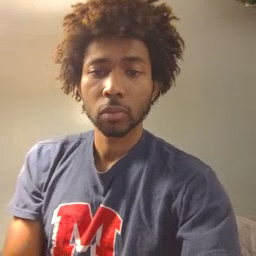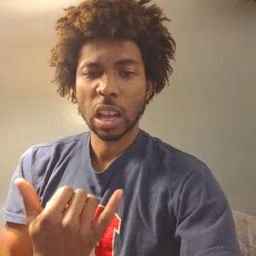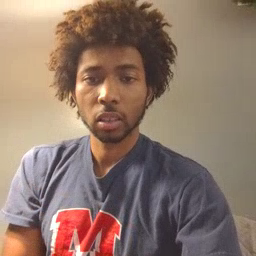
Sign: now